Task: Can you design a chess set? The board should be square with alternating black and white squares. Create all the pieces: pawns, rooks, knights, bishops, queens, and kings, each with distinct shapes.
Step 1431:
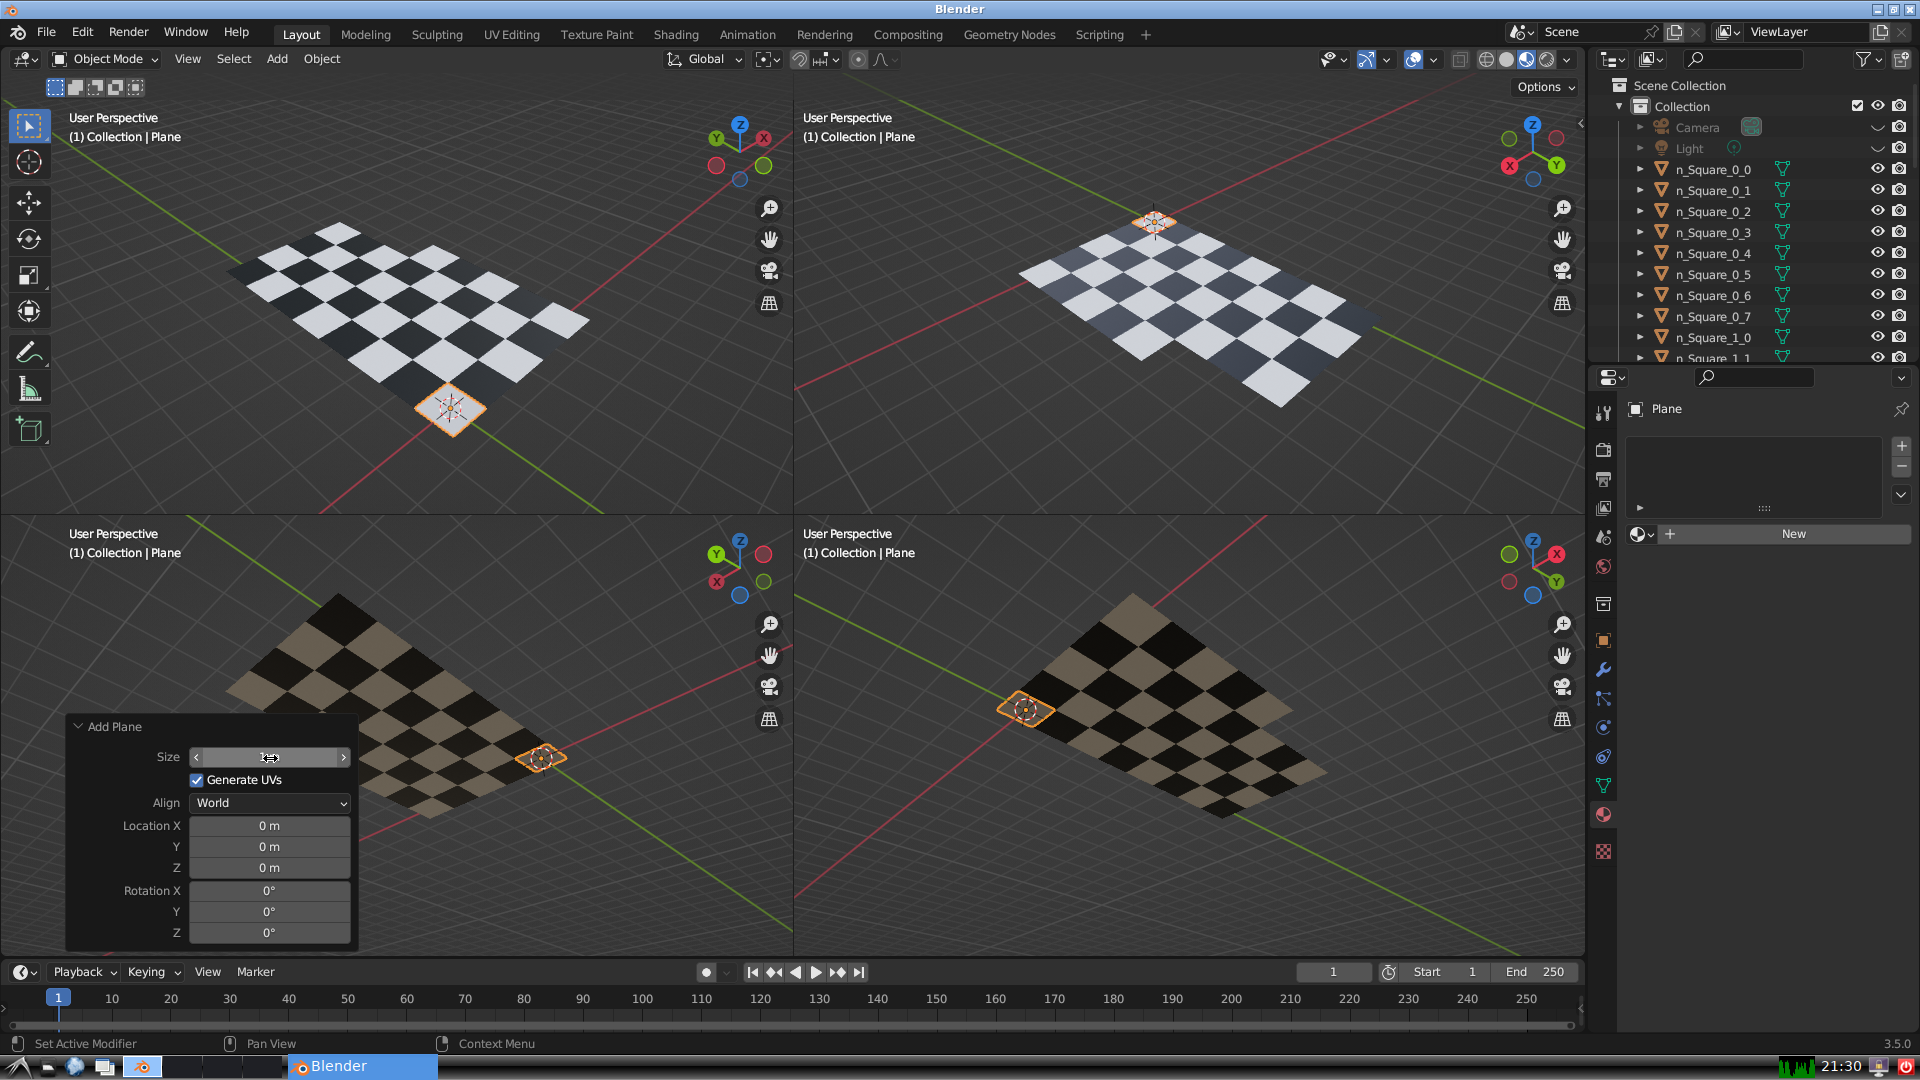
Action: {"mouse_move": [960, 540]}